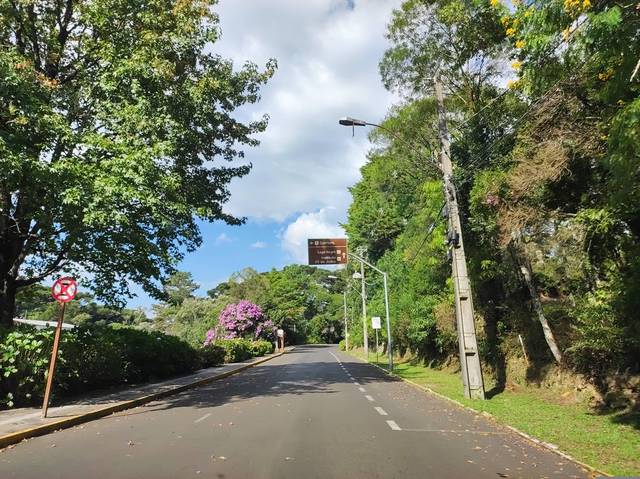
Region: Brazil
Coordinates: -29.392, -50.876